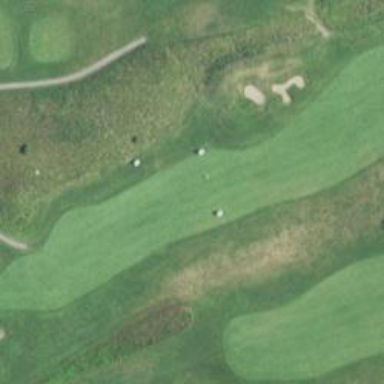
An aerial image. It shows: Golf hole.